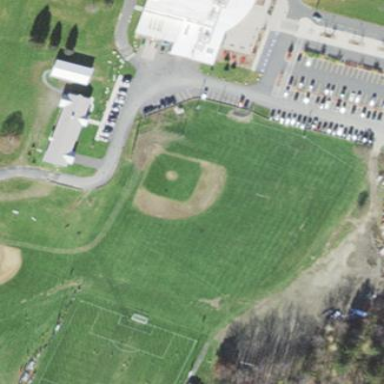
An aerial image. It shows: Baseball pitch for leisure and sports activities.